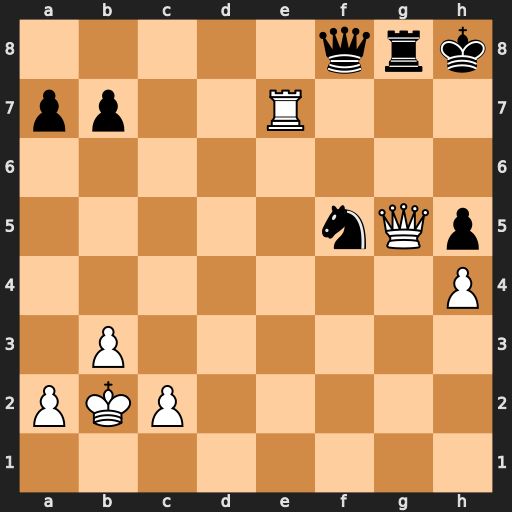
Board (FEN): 5qrk/pp2R3/8/5nQp/7P/1P6/PKP5/8
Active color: w
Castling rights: -
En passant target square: -
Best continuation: Qxh5+ Nh6 Qe5+